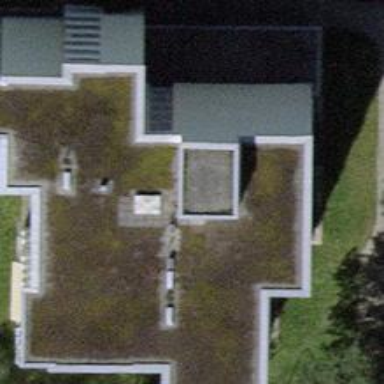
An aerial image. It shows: Building with flat roof.